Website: walmart
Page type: cart
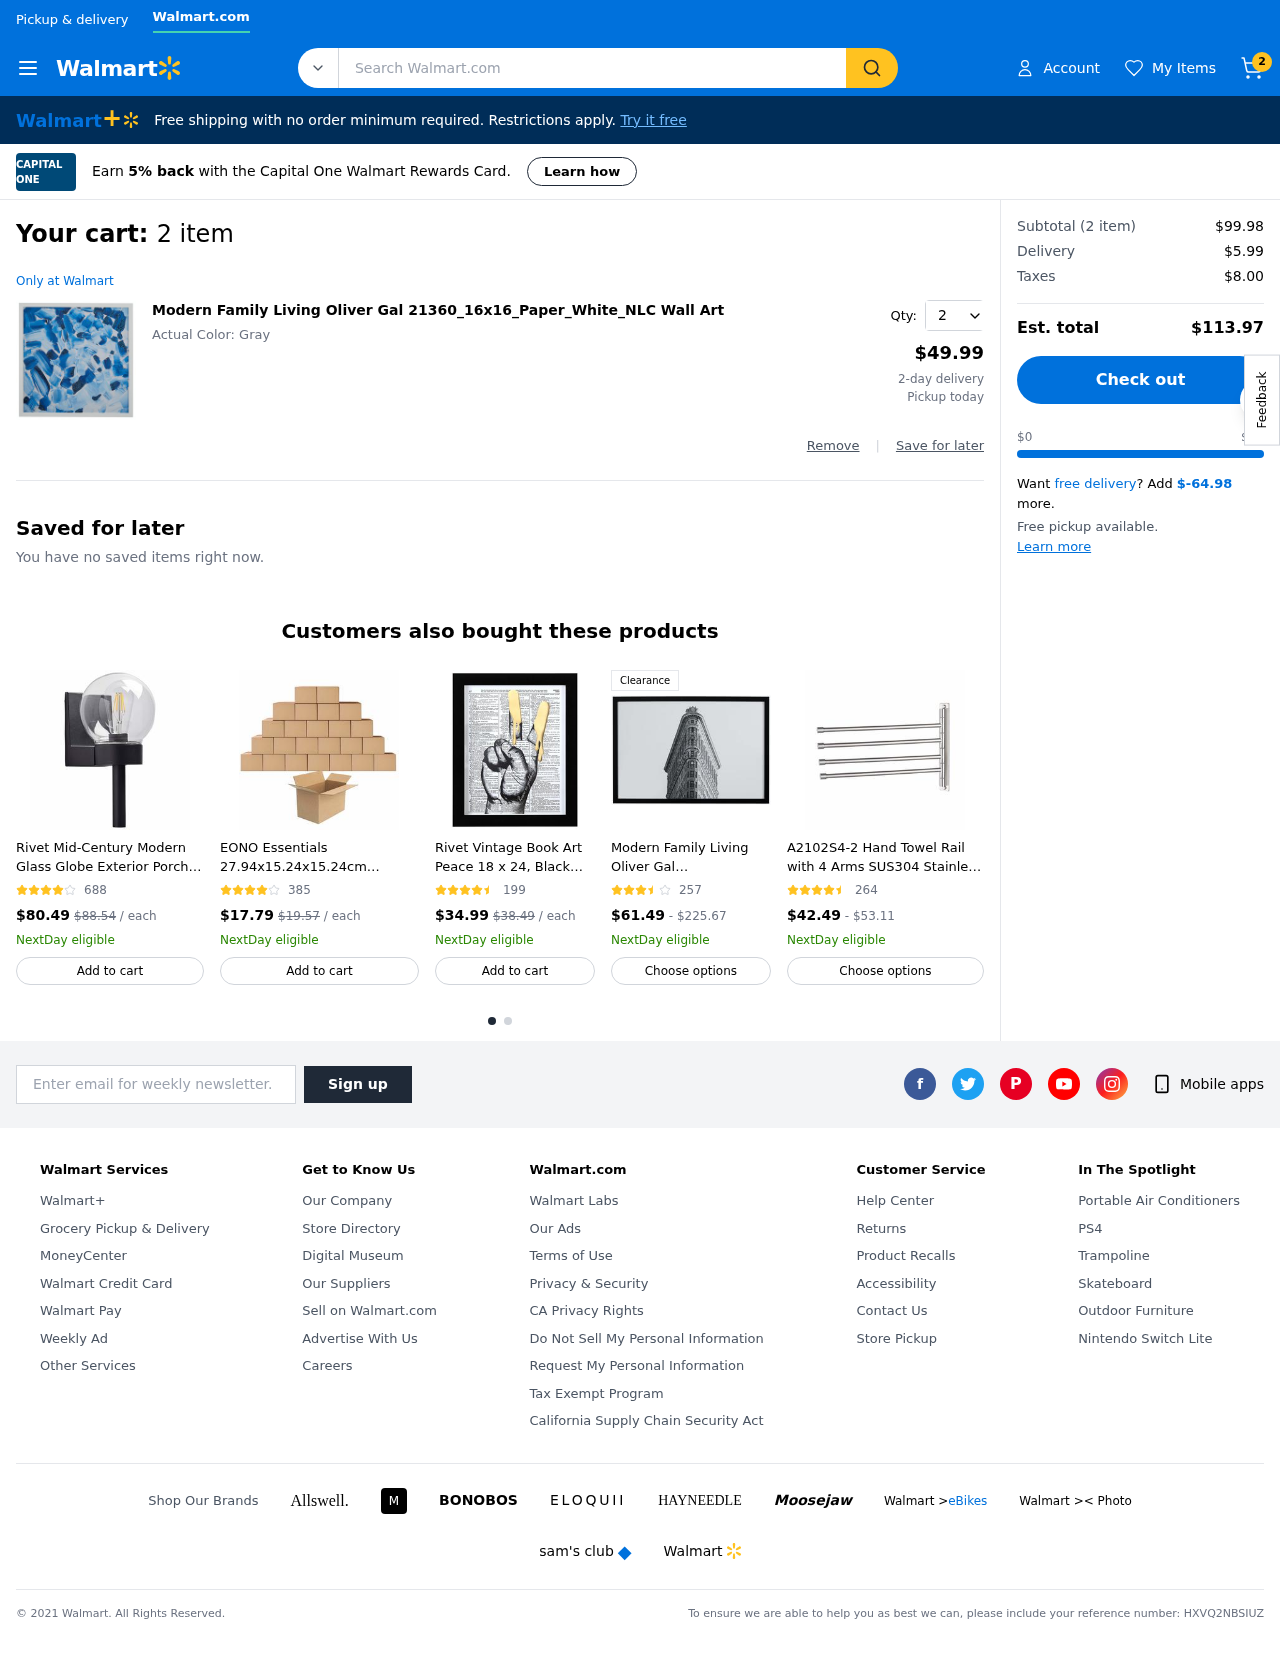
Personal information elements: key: PII_EMAIL
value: rjones@hotmail.com
Product elements: key: PRODUCT1_NAME
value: Modern Family Living Oliver Gal 21360_16x16_Paper_White_NLC Wall Art
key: PRODUCT1_PRICE
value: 49.99
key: PRODUCT1_QUANTITY
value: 2
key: PRODUCT2_NAME
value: Rivet Mid-Century Modern Glass Globe Exterior Porch Wall Sconce Fixture with Light Bulb - 5.87 x 7.1
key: PRODUCT2_NUM_RATINGS
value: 688
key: PRODUCT2_PRICE
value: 80.49
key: PRODUCT3_NAME
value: EONO Essentials 27.94x15.24x15.24cm Packing Shipping Mailing Boxes 25 Pack Single Wall Corrugated Ca
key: PRODUCT3_NUM_RATINGS
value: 385
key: PRODUCT3_PRICE
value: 17.79
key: PRODUCT4_NAME
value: Rivet Vintage Book Art Peace 18 x 24, Black Frame-P
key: PRODUCT4_NUM_RATINGS
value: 199
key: PRODUCT4_PRICE
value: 34.99
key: PRODUCT5_NAME
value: Modern Family Living Oliver Gal CC20105_24x16_GLOS_FLAT_NLC Wall Art
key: PRODUCT5_NUM_RATINGS
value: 257
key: PRODUCT5_PRICE
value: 61.49
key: PRODUCT6_NAME
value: A2102S4-2 Hand Towel Rail with 4 Arms SUS304 Stainless Steel Hand Towel Holder for Hanging 180° Rota
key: PRODUCT6_NUM_RATINGS
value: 264
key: PRODUCT6_PRICE
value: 42.49
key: PRODUCT2_ORIGINAL_PRICE
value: $88.54
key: PRODUCT3_ORIGINAL_PRICE
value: $19.57
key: PRODUCT4_ORIGINAL_PRICE
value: $38.49
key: PRODUCT5_PRICE_MAX
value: $225.67
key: PRODUCT6_PRICE_MAX
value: $53.11
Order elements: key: ORDER_NUM_ITEMS
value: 2
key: ORDER_NUM_ITEMS
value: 2 item
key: ORDER_SUBTOTAL
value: $99.98
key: ORDER_SHIPPING_COST
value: $5.99
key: ORDER_TAX
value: $8.00
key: ORDER_TOTAL
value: $113.97
Search elements: key: HEADER_SEARCH
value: Search Walmart.com